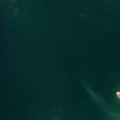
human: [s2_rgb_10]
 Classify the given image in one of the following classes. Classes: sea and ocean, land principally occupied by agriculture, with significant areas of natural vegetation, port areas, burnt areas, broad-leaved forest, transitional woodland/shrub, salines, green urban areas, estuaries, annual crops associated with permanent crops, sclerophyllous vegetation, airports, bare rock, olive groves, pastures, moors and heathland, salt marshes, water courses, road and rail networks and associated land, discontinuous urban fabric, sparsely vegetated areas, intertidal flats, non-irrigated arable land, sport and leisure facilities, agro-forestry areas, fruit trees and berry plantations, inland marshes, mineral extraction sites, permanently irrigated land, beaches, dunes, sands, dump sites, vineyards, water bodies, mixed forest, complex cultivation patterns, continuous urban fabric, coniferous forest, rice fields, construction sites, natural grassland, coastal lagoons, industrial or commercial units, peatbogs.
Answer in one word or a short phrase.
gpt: sea and ocean